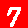
Digit: 7